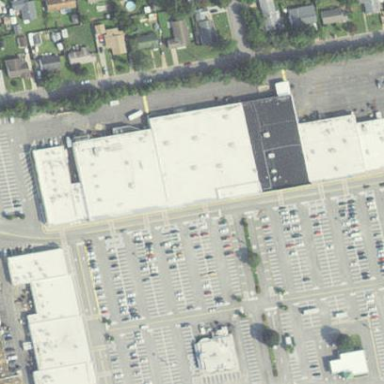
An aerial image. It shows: Retail area.